八年级 · 度量几何学
如图, $A E$ 是 $\triangle A B C$ 的外角 $\angle C A D$ 的平分线, 且 $A B=A C, \angle A B C=65^{\circ}$, 则 $\angle D A E=$

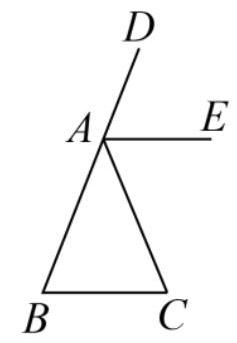
答案: 65